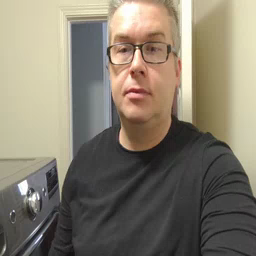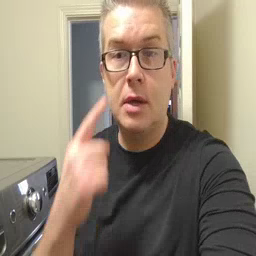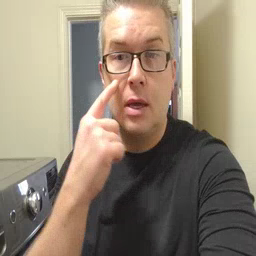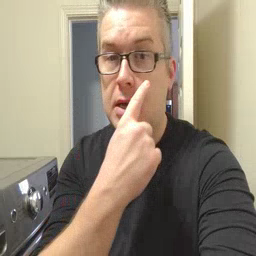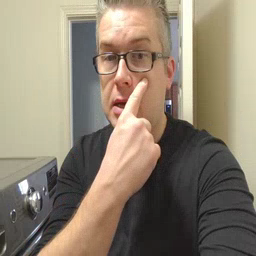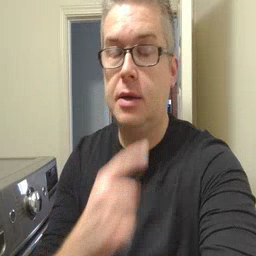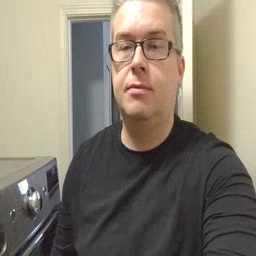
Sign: eye